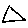
Label: triangle